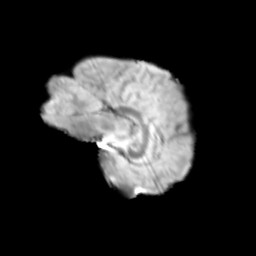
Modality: T2w
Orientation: sagittal
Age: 11
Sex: male
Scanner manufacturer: siemens
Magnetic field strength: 3 T
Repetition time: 3.8 s
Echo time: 0.07 s